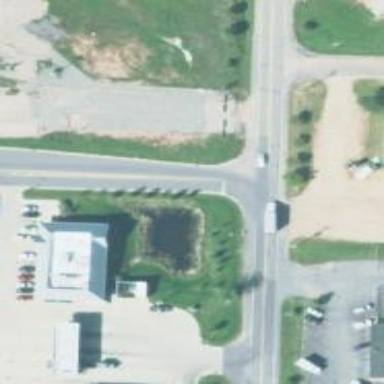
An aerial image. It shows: Stop road.